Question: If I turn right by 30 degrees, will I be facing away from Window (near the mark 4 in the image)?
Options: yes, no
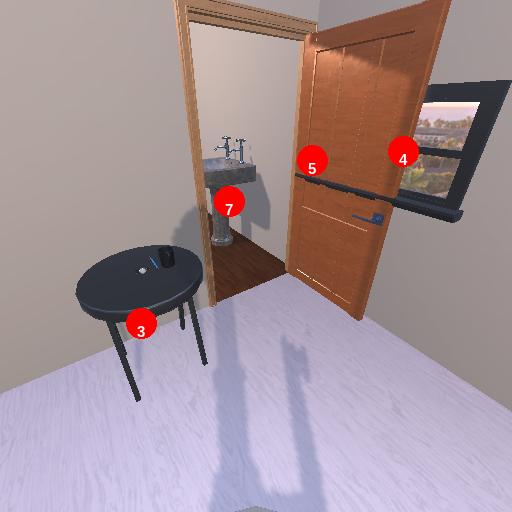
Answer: yes